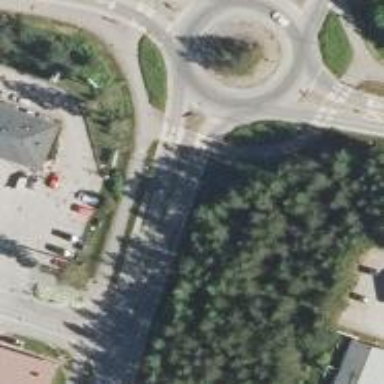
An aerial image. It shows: Uncontrolled road crossing.